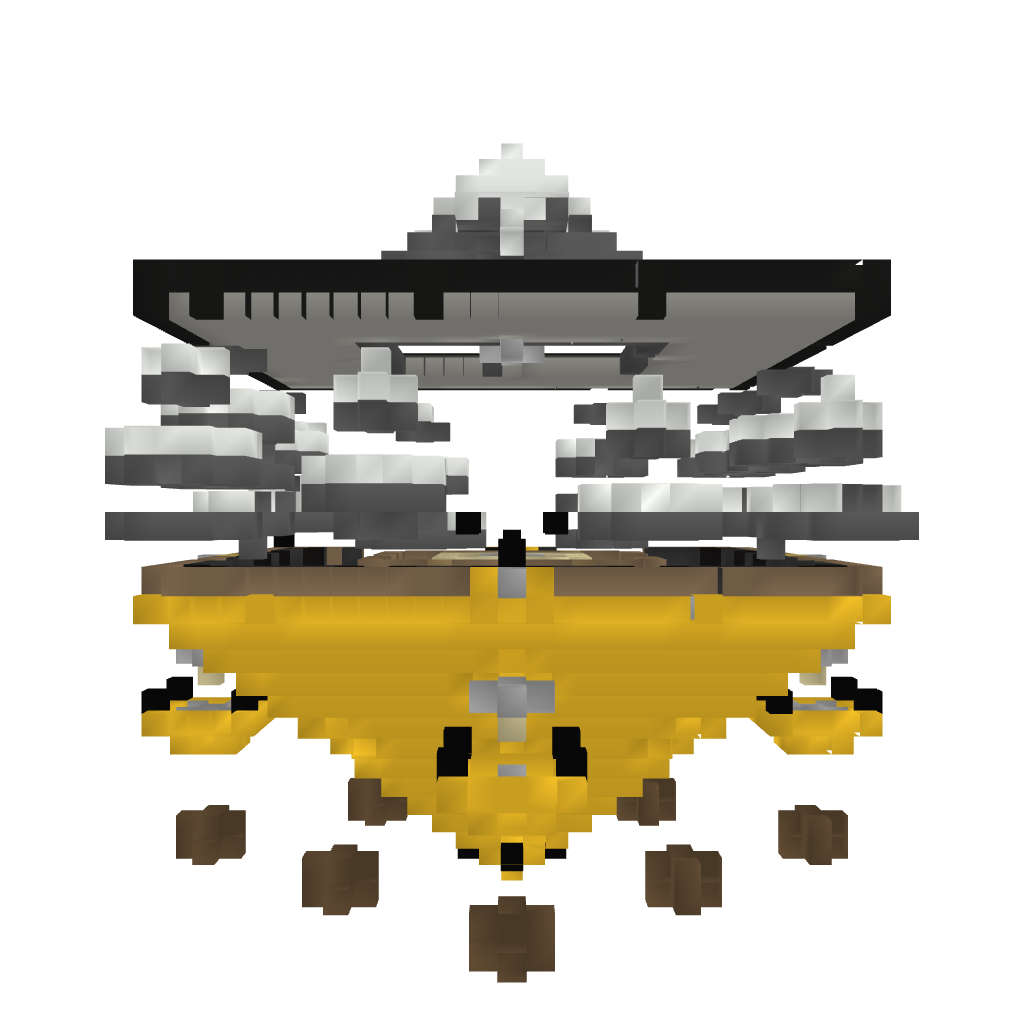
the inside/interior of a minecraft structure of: Inverted Pyramid Nature Shrine